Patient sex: F
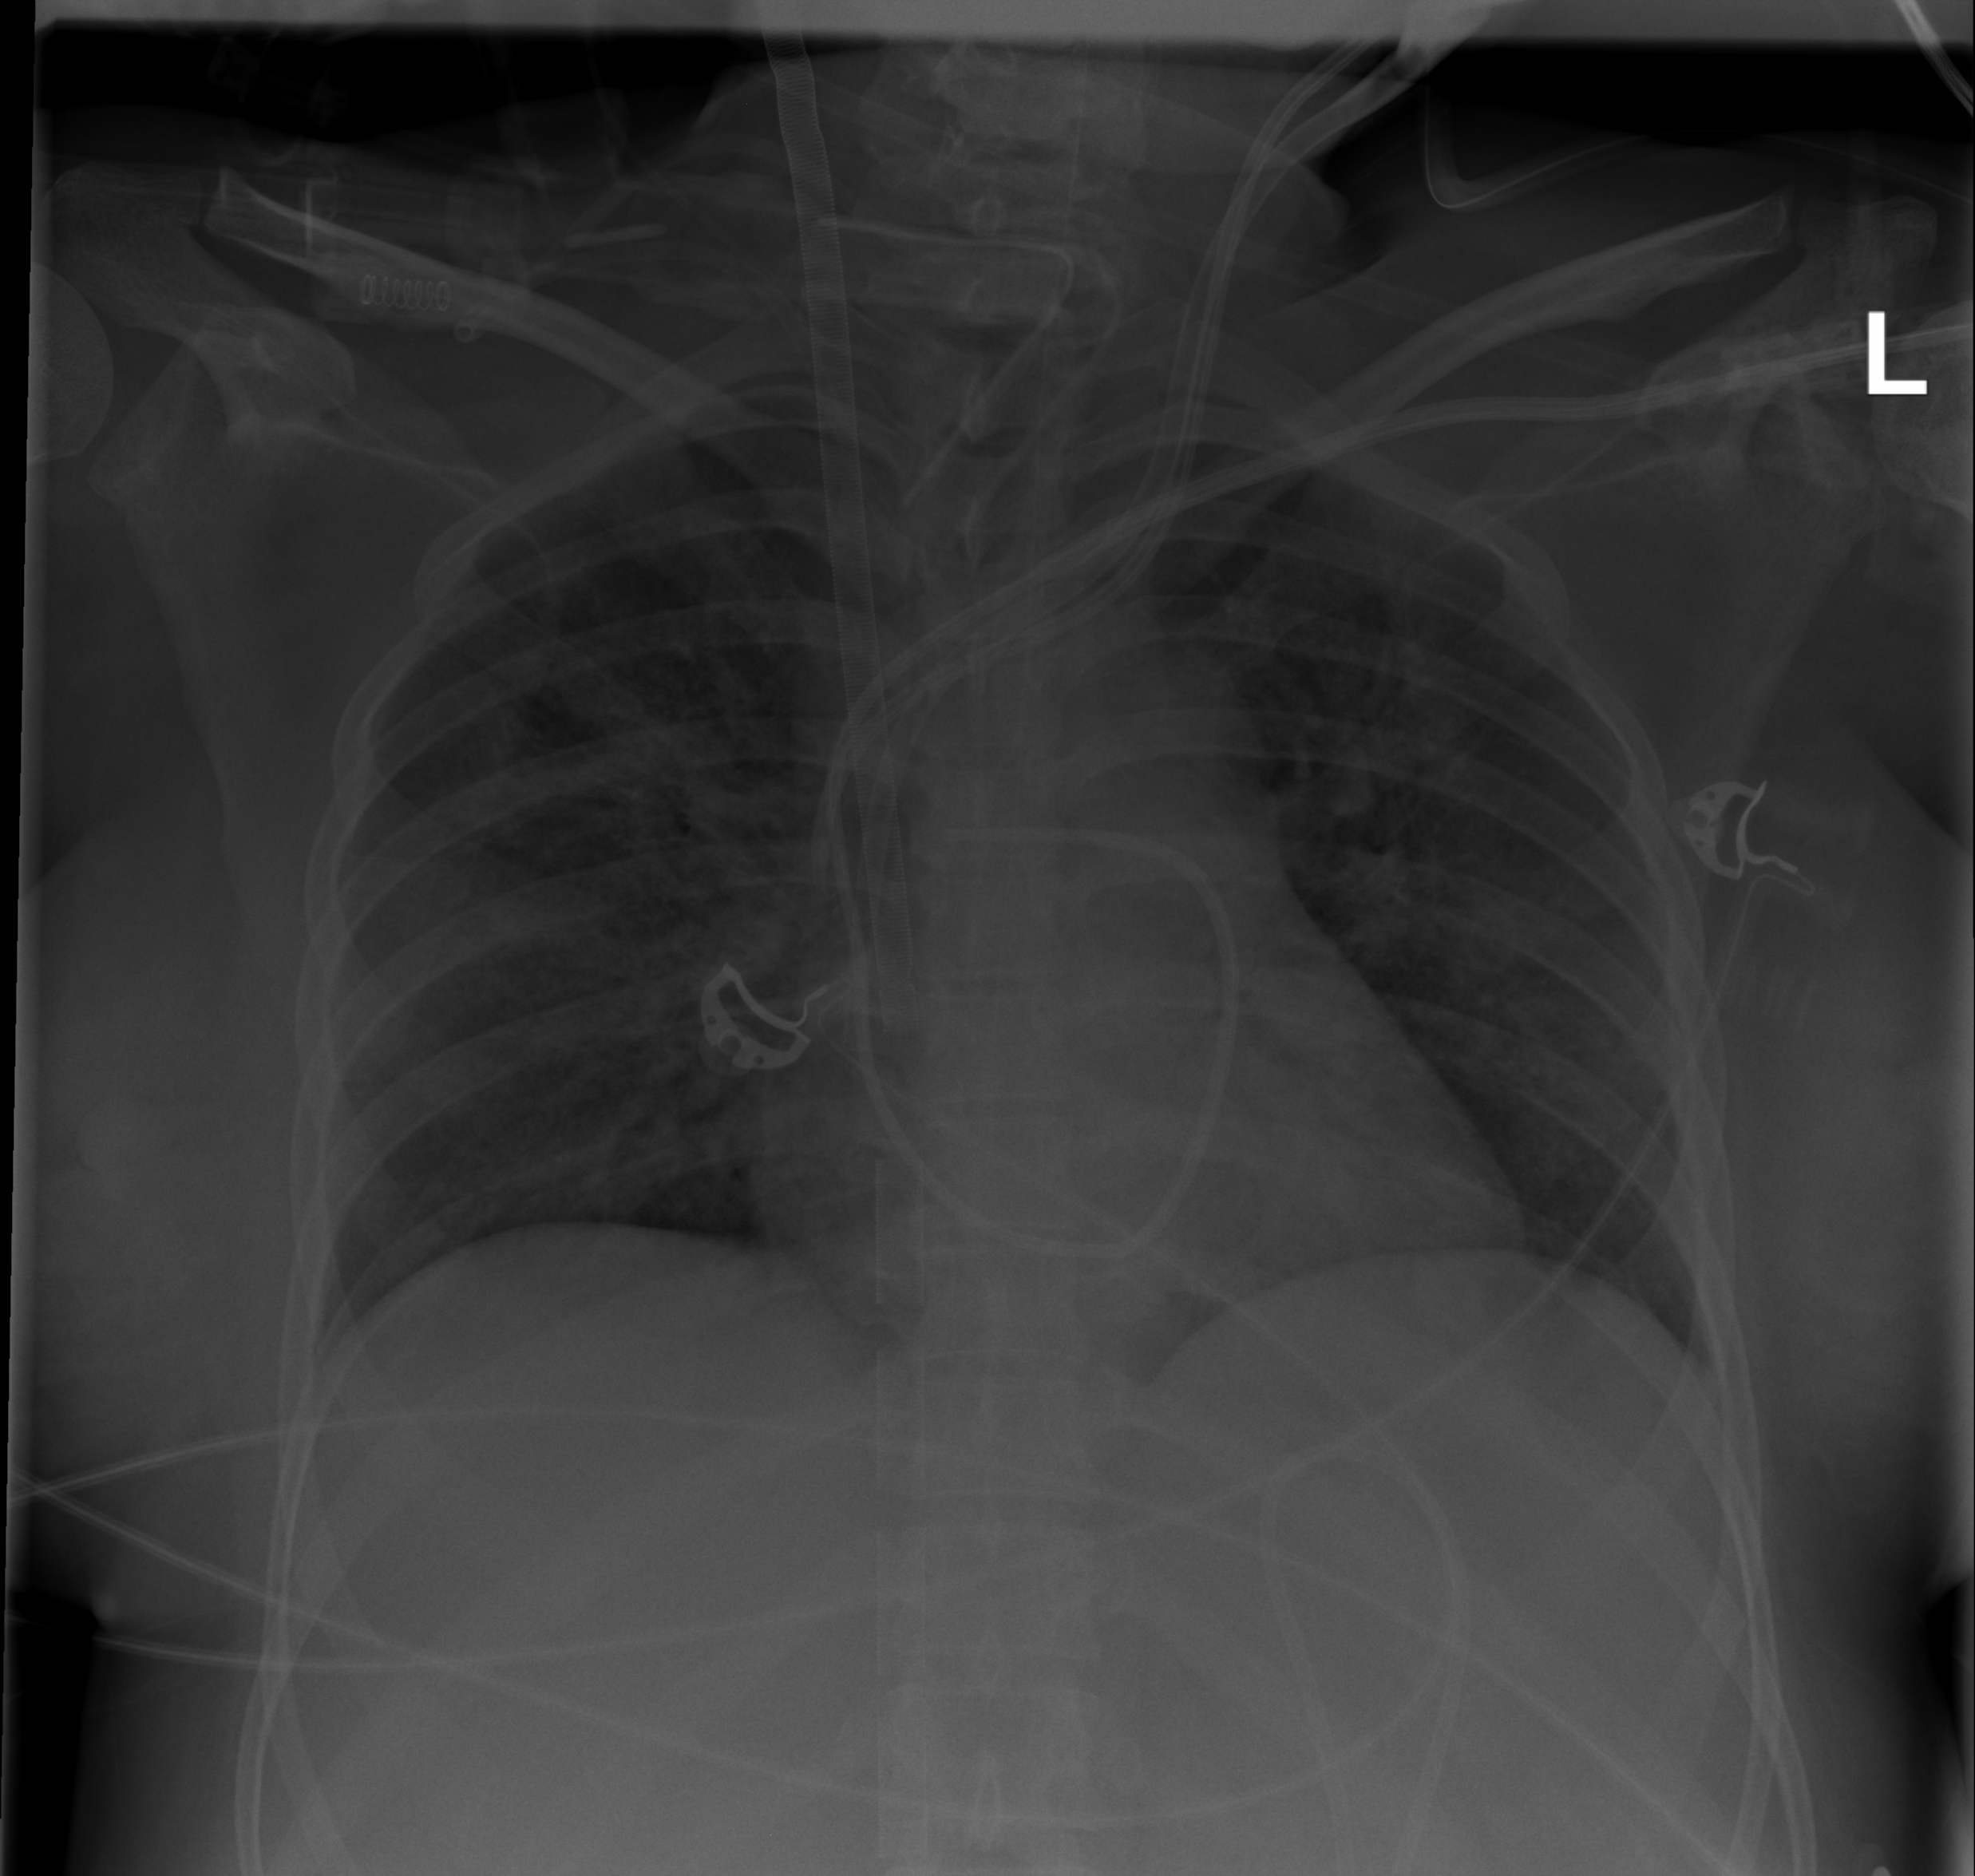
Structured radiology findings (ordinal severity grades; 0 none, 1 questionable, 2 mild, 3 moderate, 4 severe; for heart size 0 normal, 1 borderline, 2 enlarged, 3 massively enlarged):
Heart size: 0
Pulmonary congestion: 0
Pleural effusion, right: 0
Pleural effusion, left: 0
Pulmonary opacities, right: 3
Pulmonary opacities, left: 3
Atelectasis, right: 2
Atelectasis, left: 2